Question: I have data in Excel where each row represents a driver's log. Within each row there are 5 columns that represent 5 possible types of violations.

I need to get the driver's percentage of logs with violations. To do that I need to count the number of rows with a non-zero number in one of the columns. I am looking for a way for excel to do this for me.
I would like to add a 6th column and call it violation count. If there is a non-zero number in the row I would like Excel to add a 1 to the violation count column. Then I would be able to sum that column to get the total number of logs with violations.
Could someone tell me how to do that? Or at least give me the right keywords to search?
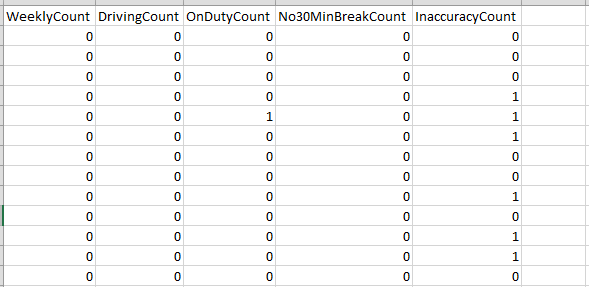
Answer: You want to wrap a COUNTIF in an IF:
'''
=IF(COUNTIF(B2:F2,">=1"),1,0)
'''
<URL>